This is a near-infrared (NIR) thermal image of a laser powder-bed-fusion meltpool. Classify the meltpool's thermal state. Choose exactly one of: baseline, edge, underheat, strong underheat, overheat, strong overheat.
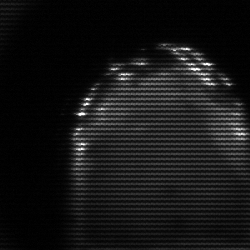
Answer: edge